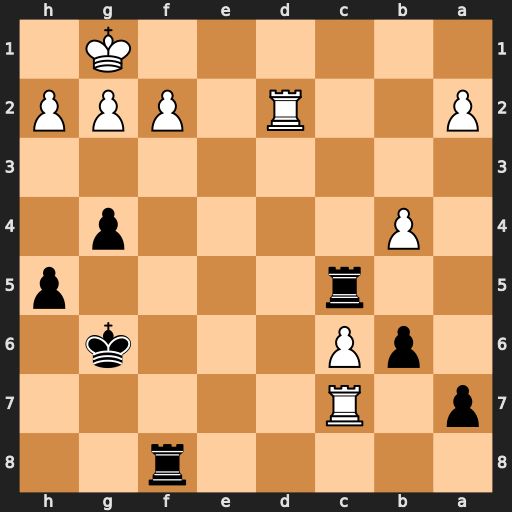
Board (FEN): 5r2/p1R5/1pP3k1/2r4p/1P4p1/8/P2R1PPP/6K1
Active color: b
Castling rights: -
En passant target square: -
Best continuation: Rc1+ Rd1 Rxd1#